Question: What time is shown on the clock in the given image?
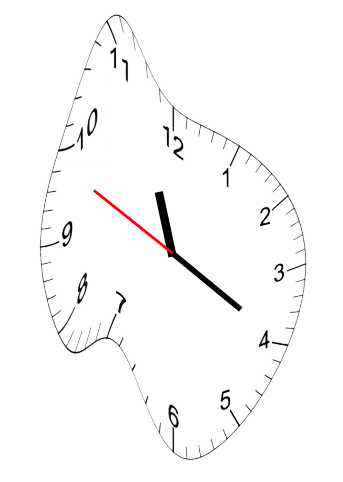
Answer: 11:19:49